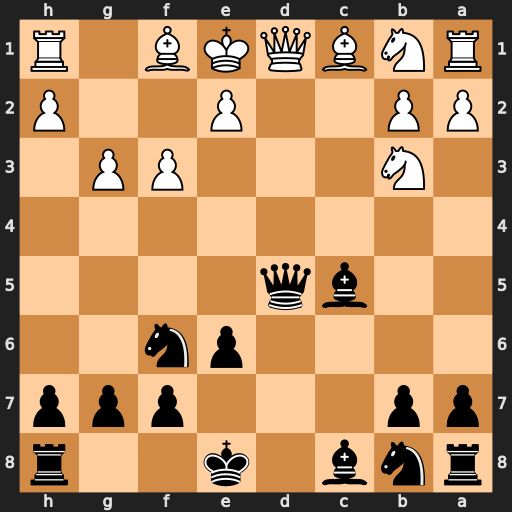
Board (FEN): rnb1k2r/pp3ppp/4pn2/2bq4/8/1N3PP1/PP2P2P/RNBQKB1R
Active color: b
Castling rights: KQkq
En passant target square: -
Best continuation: Bf2+ Kxf2 Qxd1